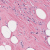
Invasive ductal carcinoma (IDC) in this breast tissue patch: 0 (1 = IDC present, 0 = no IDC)